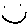
Label: smiley face